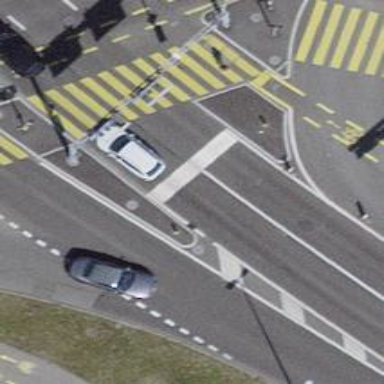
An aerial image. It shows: Road with traffic signals.